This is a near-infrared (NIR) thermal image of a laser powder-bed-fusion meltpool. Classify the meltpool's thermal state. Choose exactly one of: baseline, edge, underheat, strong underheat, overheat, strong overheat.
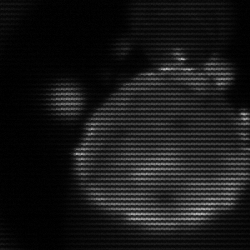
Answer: edge